九年级 · 变换几何
(10 分) 如图 1 和图 2, 在 $\triangle A B C$ 中, $A B=A C, B C=8, \tan C=\frac{3}{4}$ 点 $K$ 在 $A C$ 边上, 点 $M, N$分别在 $A B, B C$ 上, 且 $A M=C N=2$. 点 $P$ 从点 $M$ 出发沿折线 $M B-B N$ 匀速移动, 到达点 $N$ 时停止; 而点 $Q$ 在 $A C$ 边上随 $P$ 移动, 且始终保持 $\angle A P Q=\angle B$.

图1

图2

(1)当点 $P$ 在 $B C$ 上时, 求点 $P$ 与点 $A$ 的最短距离;

(2)若点 $P$ 在 $M B$ 上, 且 $P Q$ 将 $\triangle A B C$ 的面积分成上下 4: 5 两部分时, 求 $M P$ 的长;

(3)设点 $P$ 移动的路程为 $x$, 当 $0 \leq x \leq 3$ 及 $3<x \leq 9$ 时, 分别求点 $P$ 到直线 $A C$ 的距离(用含 $x$ 的式子表示);

(4)在点 $P$ 处设计并安装一扫描器, 按定角 $\angle A P Q$ 扫描 $\triangle A P Q$ 区域(含边界), 扫描器随点 $P$ 从 $M$到 $B$ 再到 $N$ 共用时 36 秒. 若 $A K=\frac{9}{4}$, 请直接写出点 $K$ 被扫描到的总时长.
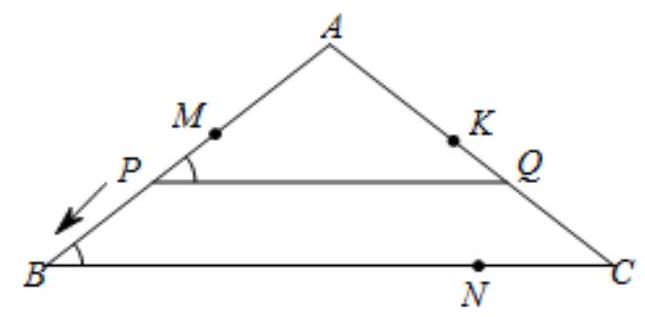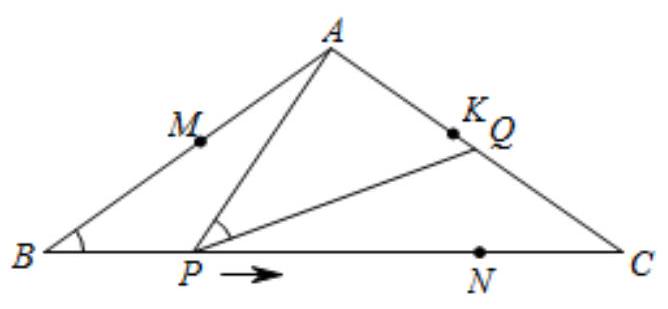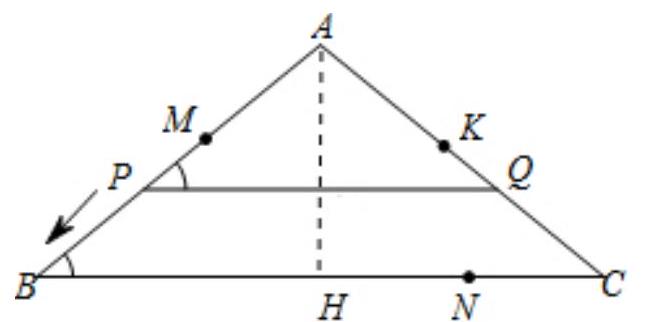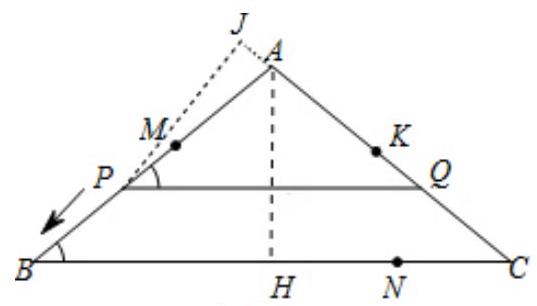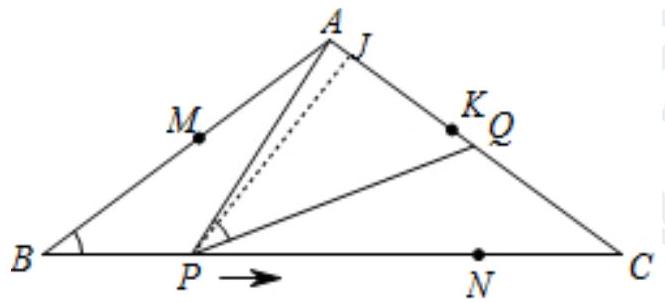
答案: 解: (1)如图 1 中, 过点 $A$ 作 $A H \perp B C$ 于 $H$.

图1

$\because A B=A C, A H \perp B C$

$\therefore B H=C H=4, \angle B=\angle C$,

$\therefore \tan \angle B=\tan \angle C=\frac{A H}{B H}=\frac{3}{4}$,

$\therefore A H=3, A B=A C=\sqrt{A H^{2}+B H^{2}}=\sqrt{3^{2}+4^{2}}=5$.

$\therefore$ 当点 $P$ 在 $B C$ 上时, 点 $P$ 到 $A$ 的最短距离为 3 .

(2)如图 1 中, $\because \angle A P Q=\angle B$,

$\therefore P Q / / B C$,

$\therefore \triangle A P Q \sim \triangle A B C$,

$\because P Q$ 将 $\triangle A B C$ 的面积分成上下 $4: 5$,

$\therefore \frac{S_{\triangle A P Q}}{S_{\triangle A B C}}=\left(\frac{A P}{A B}\right)^{2}=\frac{4}{9}$

$\therefore \frac{A P}{A B}=\frac{2}{3}$,

$\therefore A P=\frac{10}{3}$,

$\therefore P M=A P=A M=\frac{10}{3}-2=\frac{4}{3}$.

(3)当 $0 \leq x \leq 3$ 时, 如图 $1-1$ 中, 过点 $P$ 作 $P J \perp C A$ 交 $C A$ 的延长线于 $J$.

图1-1

$\because P Q / / B C$,

$\therefore \frac{A P}{A B}=\frac{P Q}{B C}, \quad \angle A Q P=\angle C$,

$\therefore \frac{x+2}{5}=\frac{P Q}{8}$,

$\therefore P Q=\frac{8}{5}(x+2)$,

$\because \sin \angle A Q P=\sin \angle C=\frac{3}{5}$,

$\therefore P J=P Q \cdot \sin \angle A Q P=\frac{24}{25}(x+2)$.

当 $3<x \leq 9$ 时, 如图 2 中, 过点 $P$ 作 $P J \perp A C$ 于 $J$.

图2

同法可得 $P J=P C \cdot \sin \angle C=\frac{3}{5}(11-x)$.

(4) 由题意点 $P$ 的运动速度 $=\frac{9}{36}=\frac{1}{4}$ 单位长度/秒.

当 $3<x \leq 9$ 时，设 $C Q=y$.

$\because \angle A P C=\angle B+\angle B A P=\angle A P Q+\angle C P Q, \angle A P Q=\angle B$,

$\therefore \angle B A P=\angle C P Q$,

$\because \angle B=\angle C$,

$\therefore \triangle A B P \sim \triangle P C Q$,

$\therefore \frac{A B}{C P}=\frac{B P}{C Q}$,

$\therefore \frac{5}{11-x}=\frac{x-3}{y}$,
$\therefore y=-\frac{1}{5}(x-7)^{2}+\frac{16}{5}$,

$\because-\frac{1}{5}<0$,

$\therefore x=7$ 时, $y$ 有最大值, 最大值 $=\frac{16}{5}$,

$\because A K=\frac{9}{4}$,

$$
\therefore C K=5-\frac{9}{4}=\frac{11}{4}<\frac{16}{5}
$$

当 $y=\frac{11}{4}$ 时, $\frac{11}{4}=-\frac{1}{5}(x-7)^{2}+\frac{16}{5}$,

解得 $x=7 \pm \frac{3}{2}$,

$\therefore$ 点 $K$ 被扫描到的总时长 $=\left(\frac{11}{4}+6-3\right) \div \frac{1}{4}=23$ 秒.